Question: How to adjust the spacing between sections of collection view.

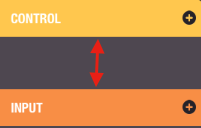
Answer: Header height can be adjusted by adjusting the params of the collection view layout. Following is the code which works perfectly fine.
'''
- (UIEdgeInsets)collectionView:(UICollectionView *)collectionView layout:(UICollectionViewLayout*)collectionViewLayout insetForSectionAtIndex:(NSInteger)section
{
if ([[sectionHeaderArray objectAtIndex:section] boolValue]) {
return UIEdgeInsetsMake(10, 10, 10, 10);
}
return UIEdgeInsetsZero;
}
'''